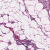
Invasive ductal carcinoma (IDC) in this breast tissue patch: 1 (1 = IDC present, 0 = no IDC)